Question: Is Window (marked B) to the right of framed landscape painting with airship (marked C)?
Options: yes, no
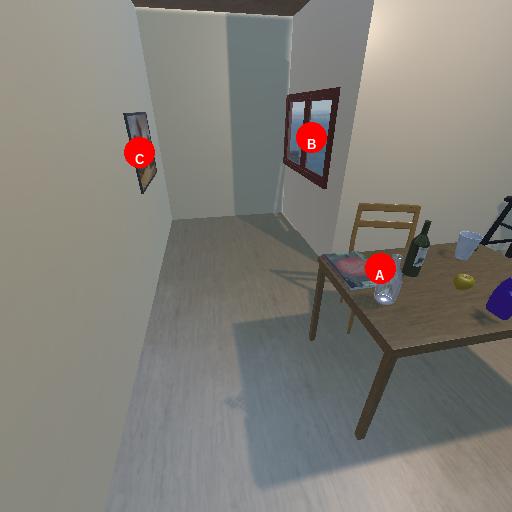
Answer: yes